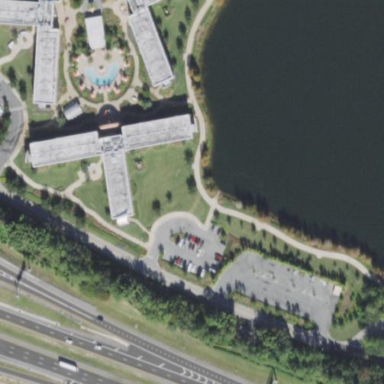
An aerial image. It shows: Hotel building.